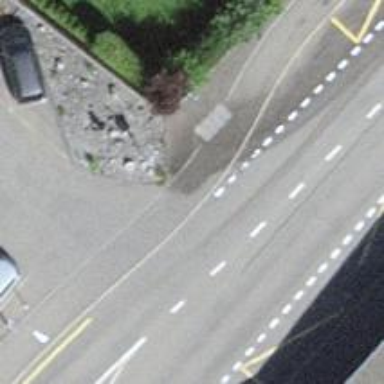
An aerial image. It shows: Parking aisle designated as service road.